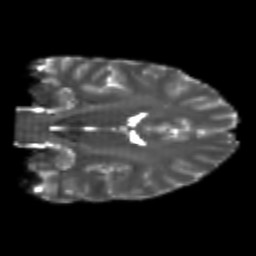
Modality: T2w
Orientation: coronal
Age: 23
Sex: male
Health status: healthy
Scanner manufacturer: philips
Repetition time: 7.477 s
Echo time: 0.08753 s